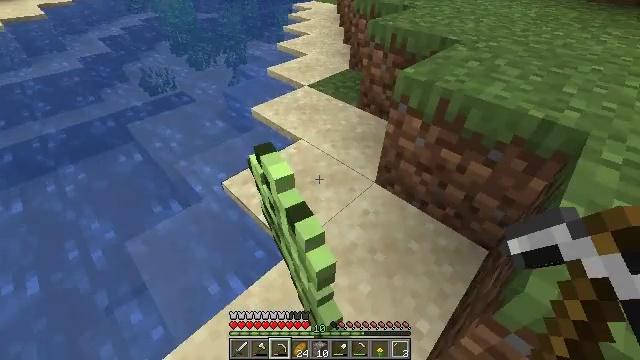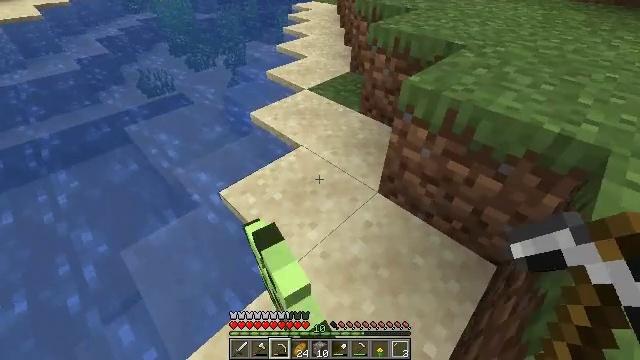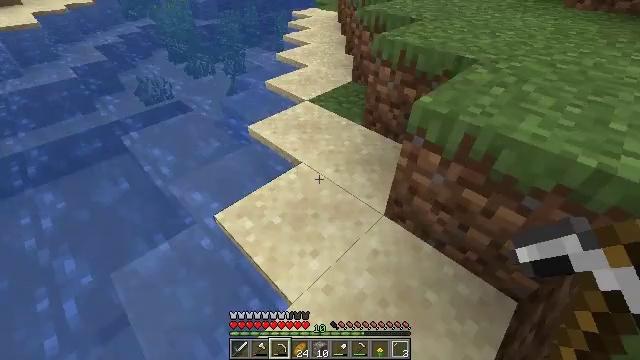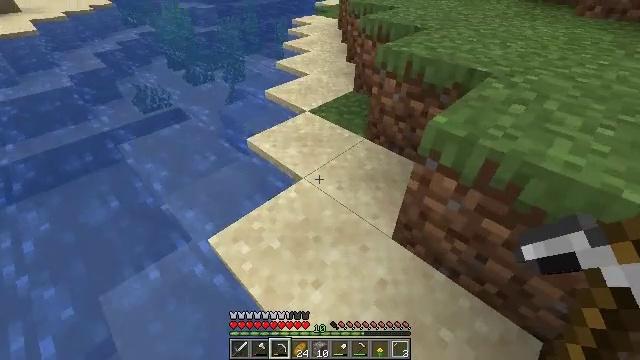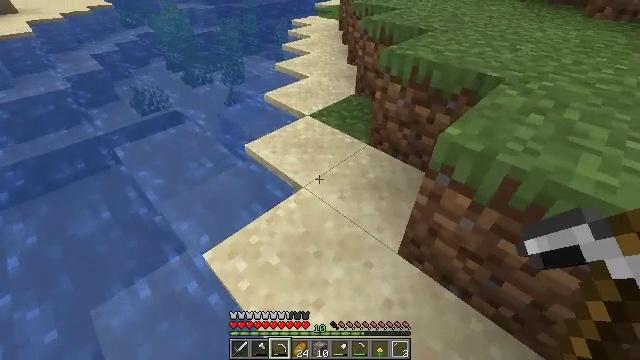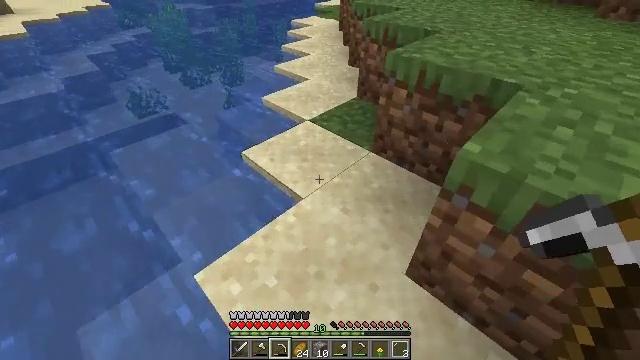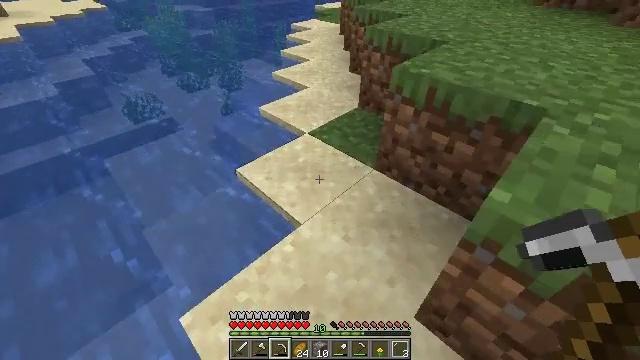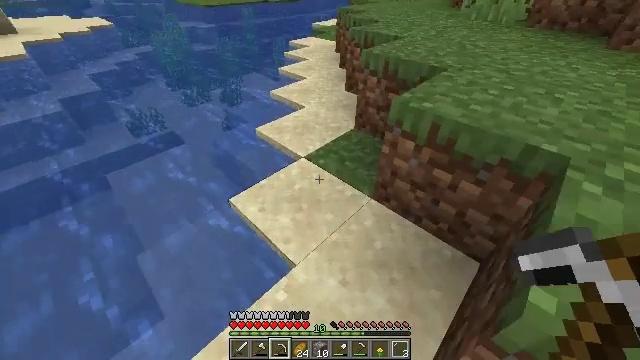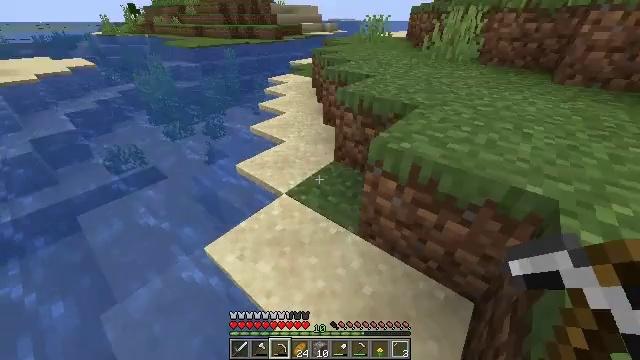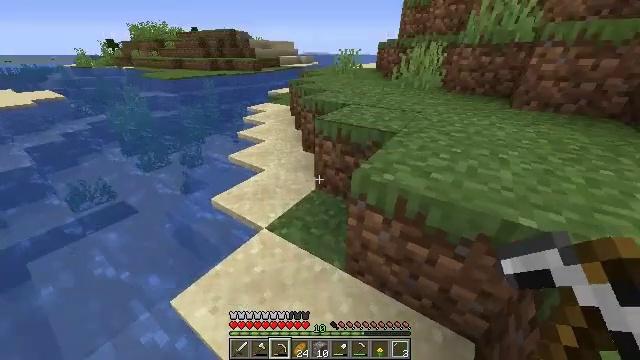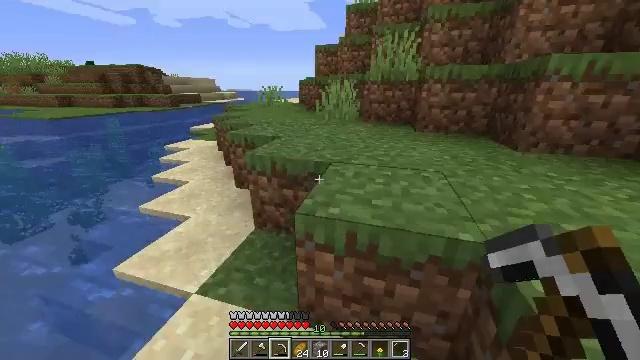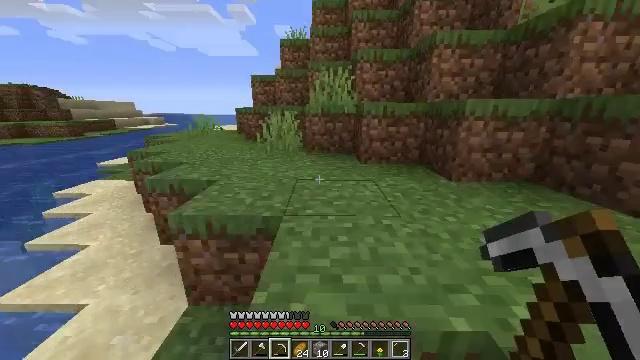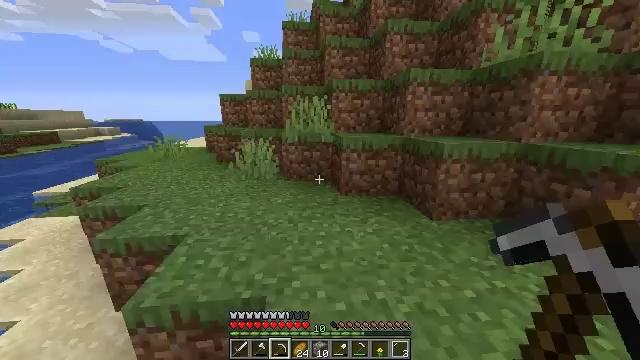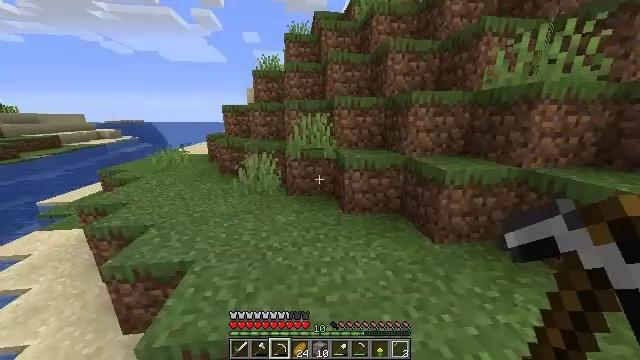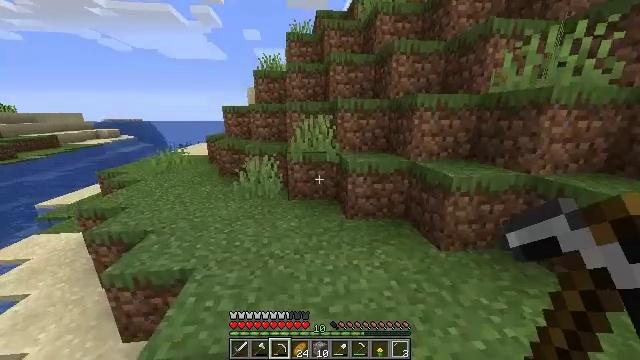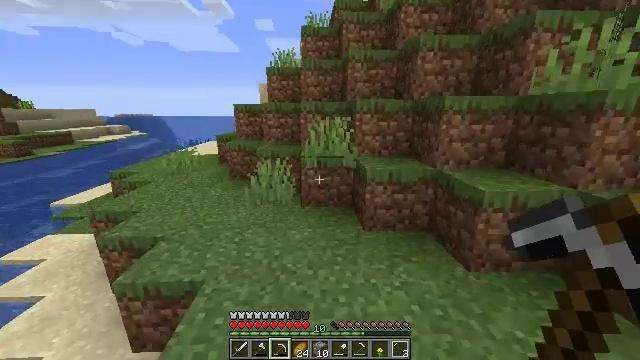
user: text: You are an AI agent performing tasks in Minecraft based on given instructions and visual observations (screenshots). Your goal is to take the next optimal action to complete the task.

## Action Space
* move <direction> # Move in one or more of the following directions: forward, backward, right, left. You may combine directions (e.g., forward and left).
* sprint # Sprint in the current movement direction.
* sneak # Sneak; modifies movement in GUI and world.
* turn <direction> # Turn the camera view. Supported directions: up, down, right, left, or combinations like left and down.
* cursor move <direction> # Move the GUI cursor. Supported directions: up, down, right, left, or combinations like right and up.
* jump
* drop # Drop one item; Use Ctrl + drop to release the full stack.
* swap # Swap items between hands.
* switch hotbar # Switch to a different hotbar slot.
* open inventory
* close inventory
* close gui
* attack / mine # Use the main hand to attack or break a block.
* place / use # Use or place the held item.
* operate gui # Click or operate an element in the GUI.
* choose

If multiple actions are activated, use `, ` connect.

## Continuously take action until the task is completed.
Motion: motion action
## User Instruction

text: Gather sugar cane for crafting.
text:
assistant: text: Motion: move forward
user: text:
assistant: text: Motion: move forward
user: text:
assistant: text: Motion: move forward
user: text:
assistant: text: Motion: move forward
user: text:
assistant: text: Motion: move forward
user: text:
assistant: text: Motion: move forward, sprint
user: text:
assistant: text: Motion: move forward, sprint
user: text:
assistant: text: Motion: move forward, sprint, turn right and up
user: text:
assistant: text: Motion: move forward, sprint, turn right and up
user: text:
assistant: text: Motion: move forward, turn right and up
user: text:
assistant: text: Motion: move forward, turn right and up, jump
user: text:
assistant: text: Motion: move forward, turn right and up, jump
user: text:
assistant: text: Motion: move forward, jump
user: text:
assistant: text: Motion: move forward, jump
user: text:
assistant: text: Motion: move forward, turn left, jump
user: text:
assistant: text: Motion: move forward, turn left and down
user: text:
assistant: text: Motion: move forward, turn left and down
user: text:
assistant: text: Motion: move forward, turn left
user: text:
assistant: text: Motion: move forward, sprint, turn left
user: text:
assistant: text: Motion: move forward, sprint, turn left
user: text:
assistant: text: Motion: move forward, sprint, turn left
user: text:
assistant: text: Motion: move forward, sprint, turn left and up, jump
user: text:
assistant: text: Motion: move forward, turn left and up, jump
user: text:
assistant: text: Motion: move forward, jump
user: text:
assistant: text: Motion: move forward, jump
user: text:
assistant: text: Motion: move forward, jump
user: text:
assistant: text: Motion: move forward, jump
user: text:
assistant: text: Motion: move forward, jump
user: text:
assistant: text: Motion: move forward, jump
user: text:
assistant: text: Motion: move forward, jump